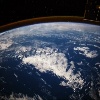
Label: cloud